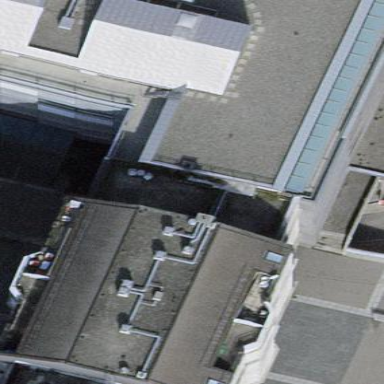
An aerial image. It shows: Office building.